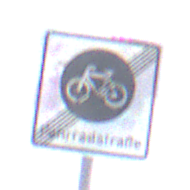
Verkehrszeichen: EndeFahrradstrasse
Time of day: Midday
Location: Outdoor (Nature)
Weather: PartlyCloudy
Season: NotSpecified
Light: Natural